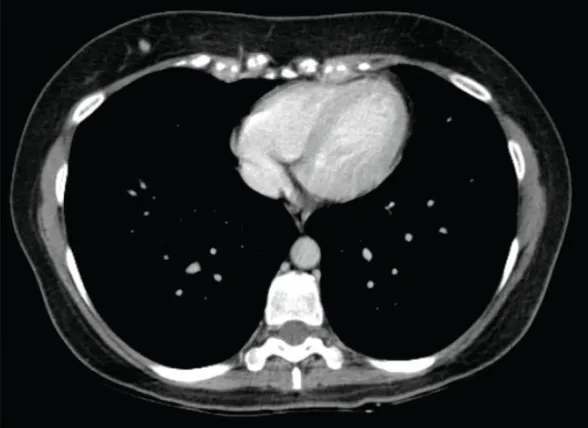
Computed axial tomography scan view showing secondary haematogenous implant in the right subcutaneous tissue of the breast.
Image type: radiology (ct)